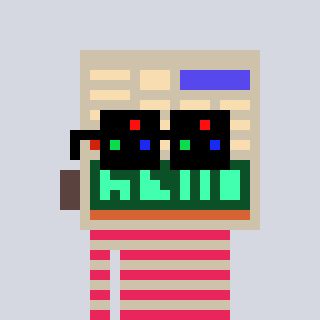
a pixel art character with square black sunglasses, a calculator-shaped head and a bege-colored body on a cool background